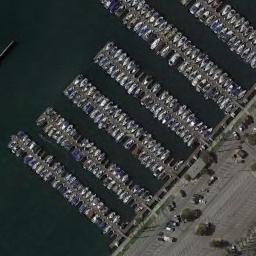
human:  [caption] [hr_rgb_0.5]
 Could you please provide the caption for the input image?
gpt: The harbor with lots of neatly docked boats is next to a parking lot and the color of the waters is dark green .

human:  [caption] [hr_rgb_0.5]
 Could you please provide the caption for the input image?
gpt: Many yachts moored on the sea next to the harbor next to the parking lot .

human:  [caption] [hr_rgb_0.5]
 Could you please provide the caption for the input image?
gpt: There are people and cars on the harbor shore .

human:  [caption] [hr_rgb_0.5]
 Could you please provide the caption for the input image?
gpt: Many ships of different shapes and sizes are in the harbor .

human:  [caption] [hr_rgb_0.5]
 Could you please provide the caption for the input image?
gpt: There are many boats docked neatly at the harbor .